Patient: sex M, age 21
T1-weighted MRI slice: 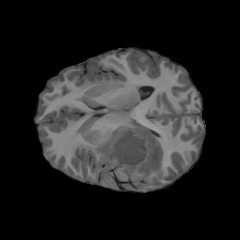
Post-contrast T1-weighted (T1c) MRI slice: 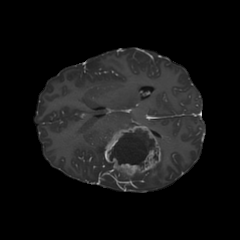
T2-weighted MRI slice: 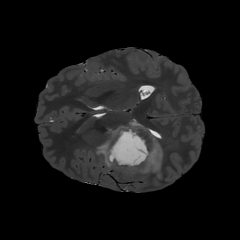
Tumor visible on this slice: yes
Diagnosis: Glioblastoma, IDH-wildtype
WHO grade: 4